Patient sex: M
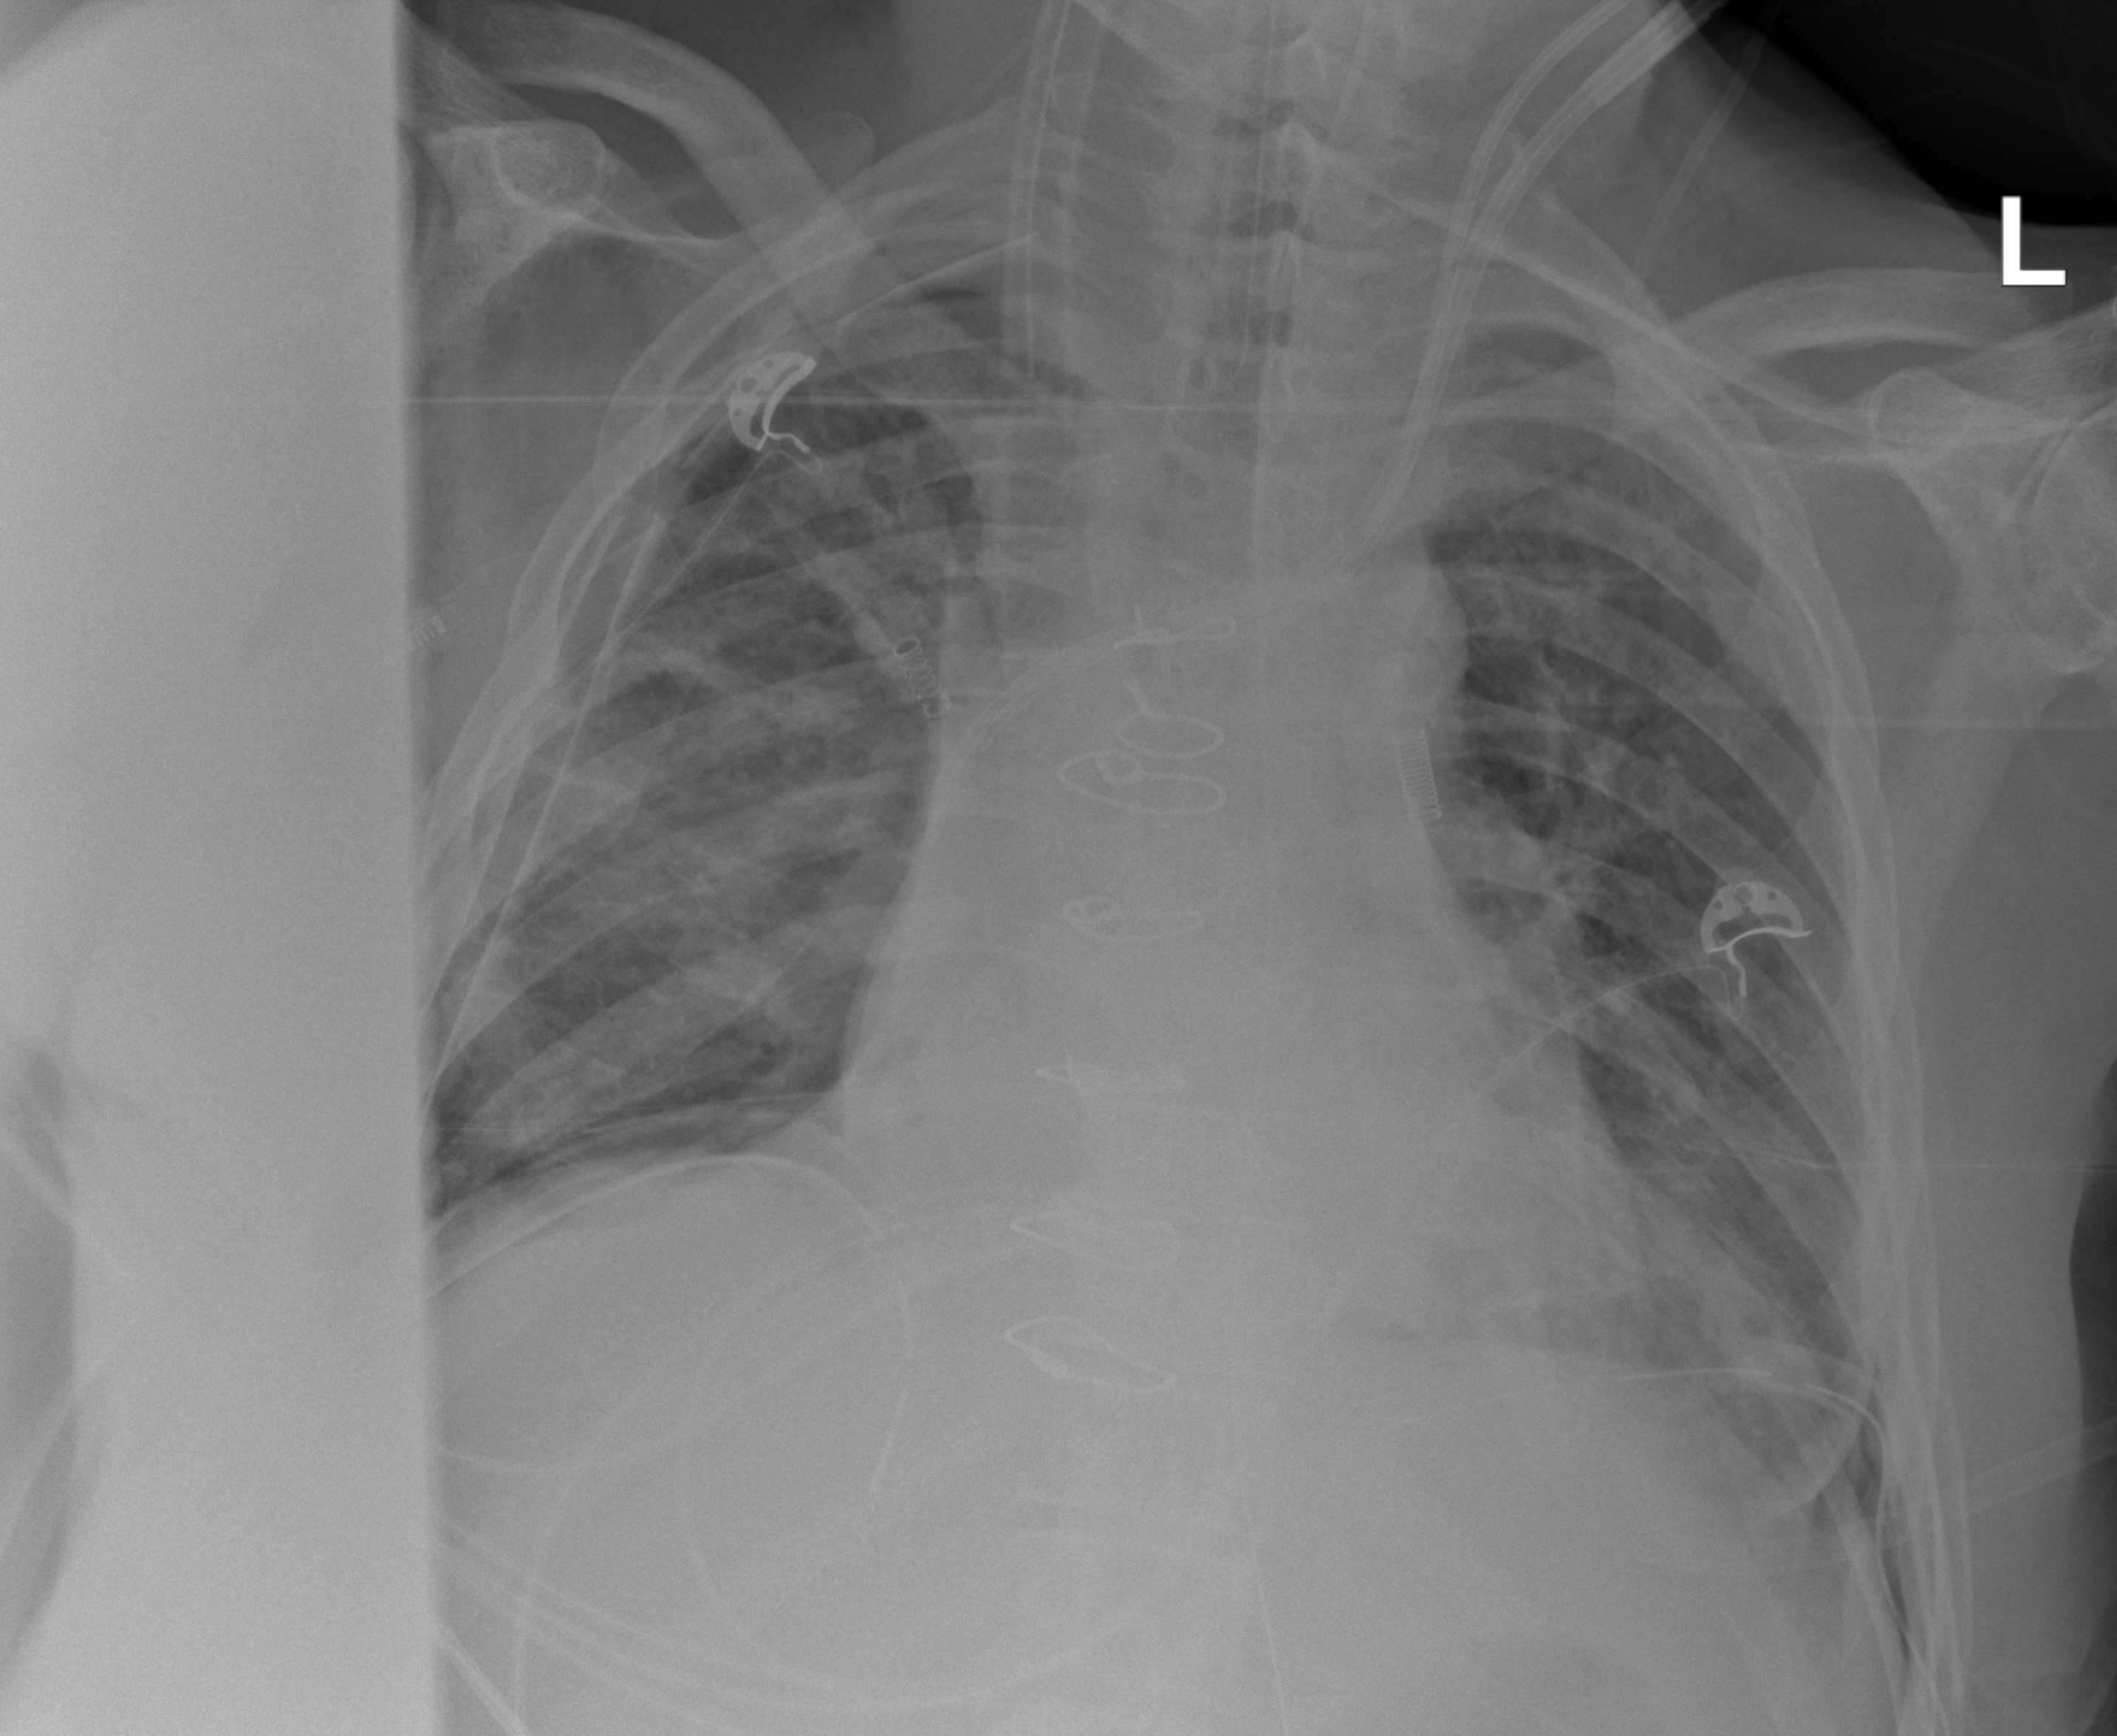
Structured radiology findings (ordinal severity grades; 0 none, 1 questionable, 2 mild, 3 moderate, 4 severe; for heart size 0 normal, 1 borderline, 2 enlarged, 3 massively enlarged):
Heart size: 1
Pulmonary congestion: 2
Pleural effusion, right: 2
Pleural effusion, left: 2
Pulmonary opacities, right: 3
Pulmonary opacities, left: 2
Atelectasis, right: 2
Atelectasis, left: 2